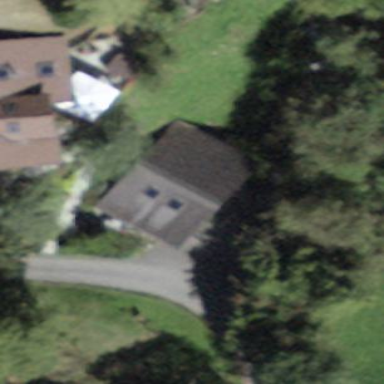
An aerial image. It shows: Garage building.